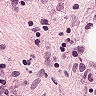
Metastatic tissue present: yes